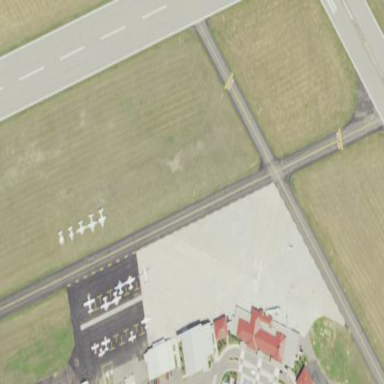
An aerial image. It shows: Apron at the airport.